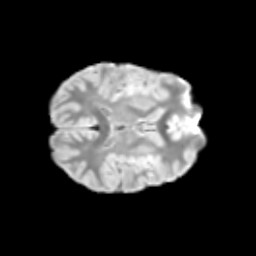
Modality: T2w
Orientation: axial
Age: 11
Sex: male
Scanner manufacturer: siemens
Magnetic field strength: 3 T
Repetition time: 3.8 s
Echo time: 0.07 s